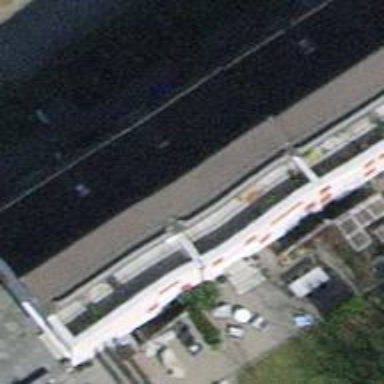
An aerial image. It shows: Terrace building.